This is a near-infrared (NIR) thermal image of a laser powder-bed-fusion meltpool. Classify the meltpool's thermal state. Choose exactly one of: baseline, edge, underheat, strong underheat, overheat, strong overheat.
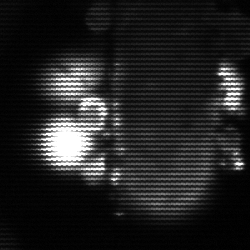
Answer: strong underheat